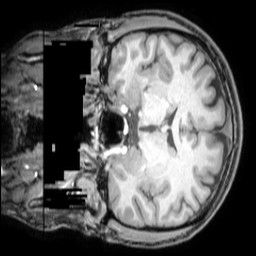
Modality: T1w
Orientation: coronal
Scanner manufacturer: philips
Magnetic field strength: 3 T
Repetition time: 0.008063 s
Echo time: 0.003689 s